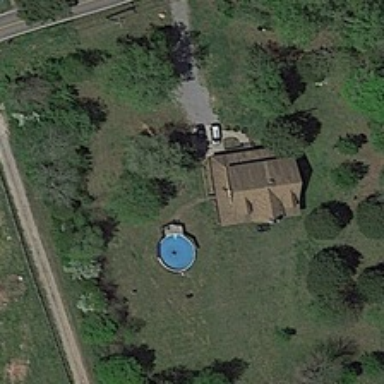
The white car is in front of the brown roof .